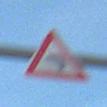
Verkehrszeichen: KurveLinks
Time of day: SunriseSunset
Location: Outdoor (Beach)
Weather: PartlyCloudy
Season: NotSpecified
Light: Natural